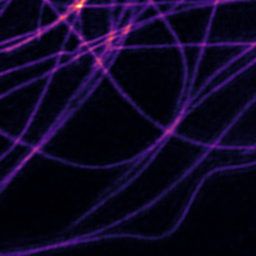
Label: Super-resolution Microtubules image